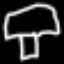
Label: mushroom